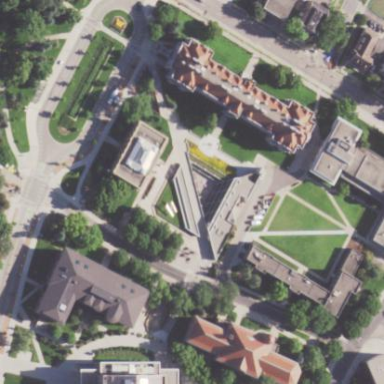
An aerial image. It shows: University building.